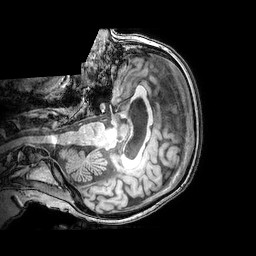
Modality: T1w
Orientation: axial
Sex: female
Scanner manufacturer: philips
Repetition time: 0.008185 s
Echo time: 0.00377 s